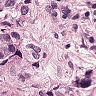
Metastatic tissue present: yes